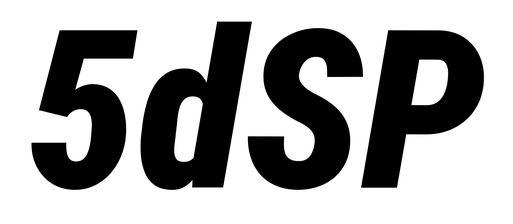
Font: Roboto-Italic_Condensed_Black_Italic